Внутреннее кольцо шарикоподшипника, имеющее радиус $r_{1}$, вращается с угловой скоростью $\omega_{1}$ против часовой стрелки; наружное кольцо, радиус которого равен $r_{2}$, вращается по часовой стрелке с угловой скоростью $\omega_{2}$. Сам шарикоподшипник неподвижен (см. рисунок).
Определите скорость движения центров шариков. Считайте, что шарики катятся без проскальзывания и не соприкасаются между собой.
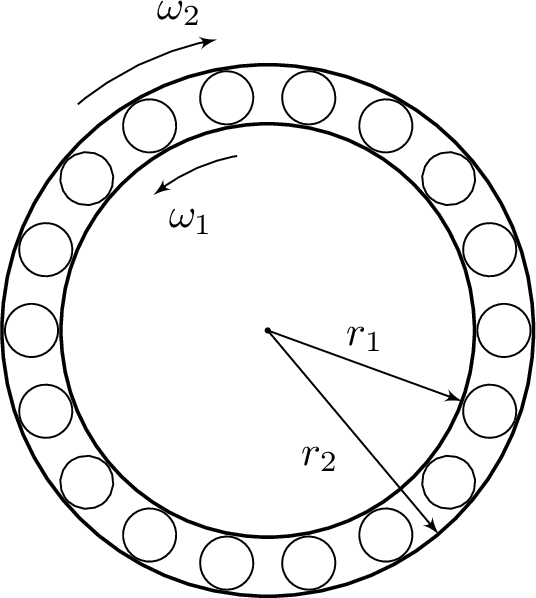
Ответ: $$ v=\left(\omega_{2} r_{2}-\omega_{1} r_{1}\right) / 2. $$
Темы:
T, Кинематика, Всероссийские, Вращательное движение